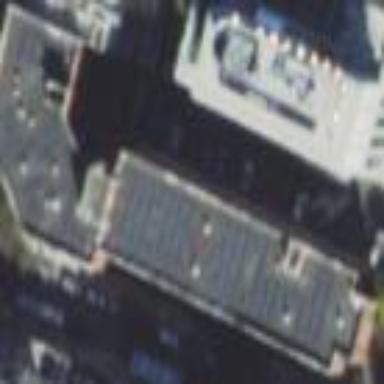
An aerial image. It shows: Building with flat concrete roof.